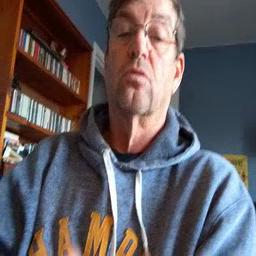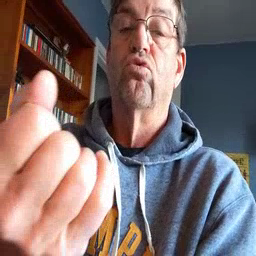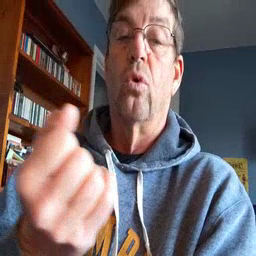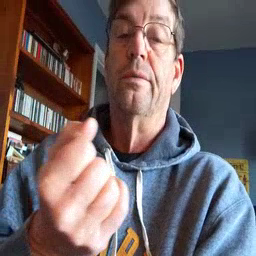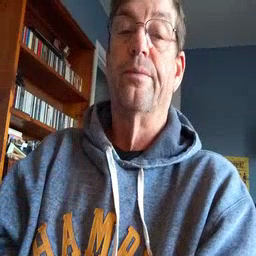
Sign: drawer